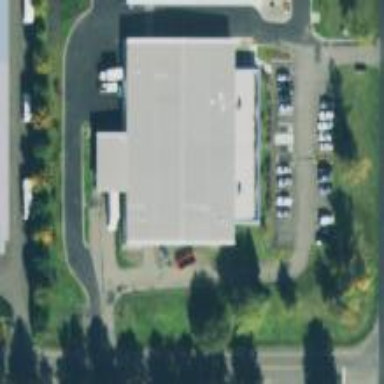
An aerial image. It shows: Commercial building.